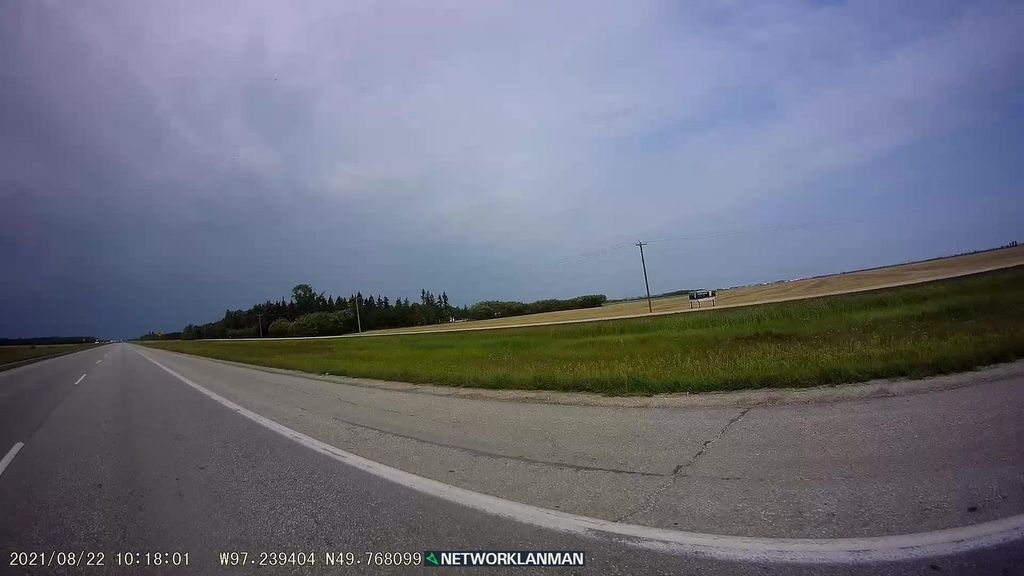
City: winnipeg